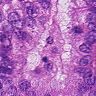
Metastatic tissue present: yes